Field crop: tomato
Growth stage: 2
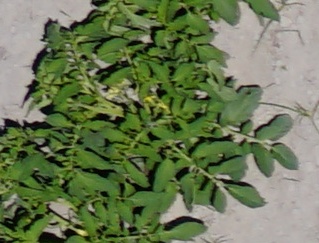
Species: tomato